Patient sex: F
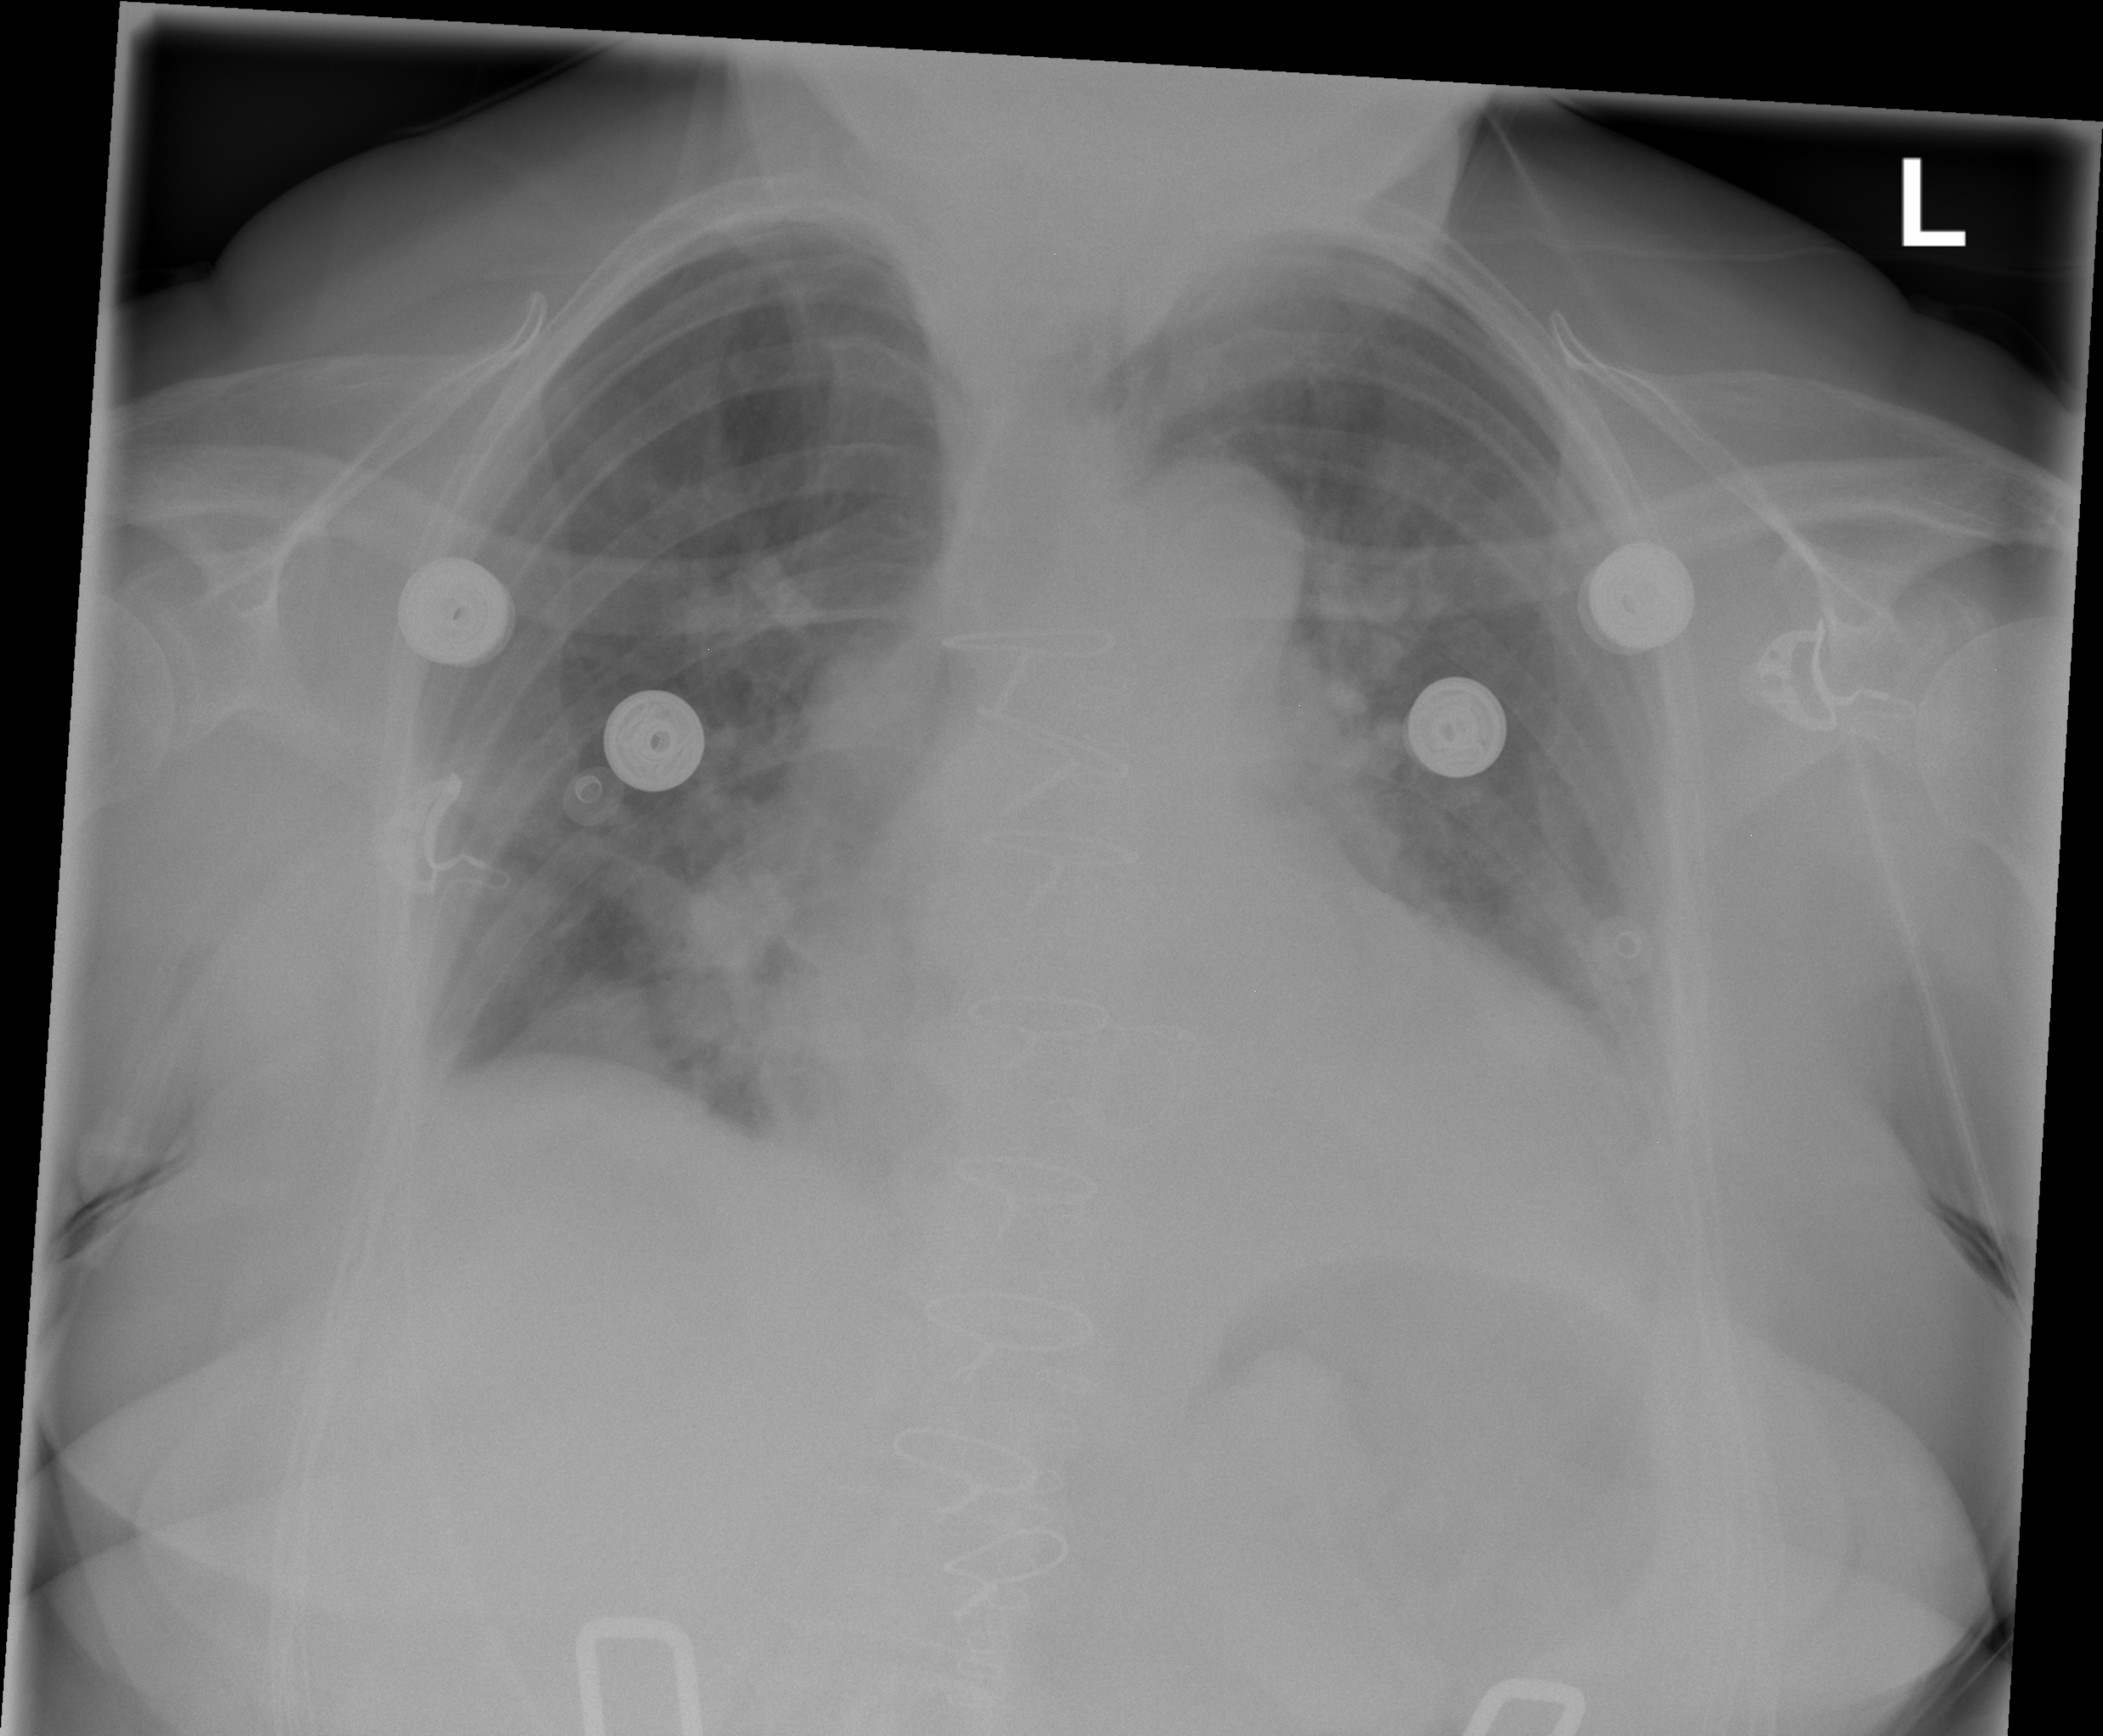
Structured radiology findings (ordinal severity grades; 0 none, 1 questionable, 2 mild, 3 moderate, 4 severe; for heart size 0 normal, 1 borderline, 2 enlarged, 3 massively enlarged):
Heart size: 2
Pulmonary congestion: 2
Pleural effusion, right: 0
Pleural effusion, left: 2
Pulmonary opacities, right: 2
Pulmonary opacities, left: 0
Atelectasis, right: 0
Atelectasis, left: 2